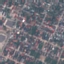
Land use / land cover: Residential